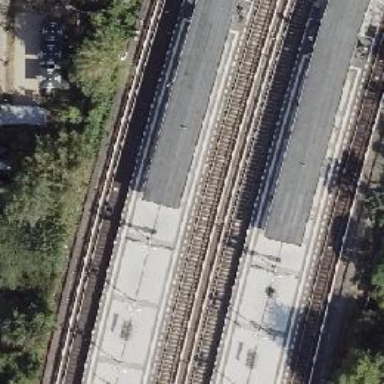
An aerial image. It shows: Platform edge at railway station.